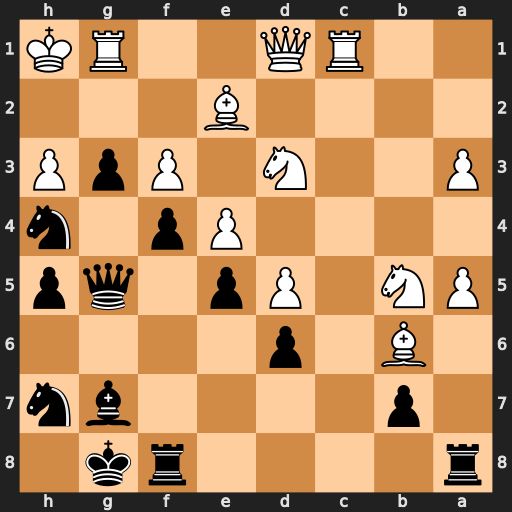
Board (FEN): r4rk1/1p4bn/1B1p4/PN1Pp1qp/4Pp1n/P2N1PpP/4B3/2RQ2RK
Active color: b
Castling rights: -
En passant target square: -
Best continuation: g2+ Rxg2 Qxg2#